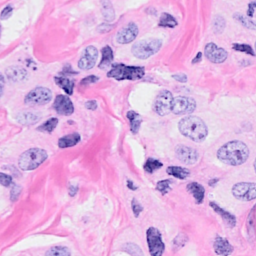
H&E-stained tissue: Breast